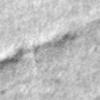
Label: no_change